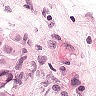
Metastatic tissue present: no